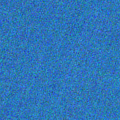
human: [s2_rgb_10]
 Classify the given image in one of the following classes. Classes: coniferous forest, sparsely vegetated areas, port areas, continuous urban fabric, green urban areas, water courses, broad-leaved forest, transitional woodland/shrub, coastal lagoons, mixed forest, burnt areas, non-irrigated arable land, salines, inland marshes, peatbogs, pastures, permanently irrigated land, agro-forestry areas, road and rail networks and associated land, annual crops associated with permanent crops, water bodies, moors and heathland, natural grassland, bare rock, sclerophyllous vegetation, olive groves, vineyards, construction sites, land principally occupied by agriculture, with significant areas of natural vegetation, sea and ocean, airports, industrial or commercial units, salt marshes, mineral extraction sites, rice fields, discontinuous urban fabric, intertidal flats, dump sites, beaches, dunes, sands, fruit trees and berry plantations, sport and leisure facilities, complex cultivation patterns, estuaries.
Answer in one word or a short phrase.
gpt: sea and ocean